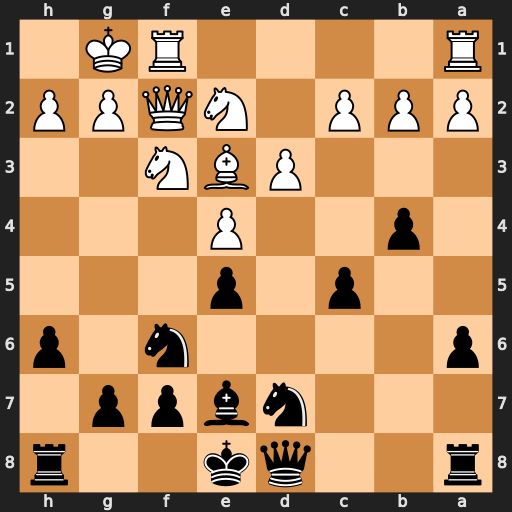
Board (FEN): r2qk2r/3nbpp1/p4n1p/2p1p3/1p2P3/3PBN2/PPP1NQPP/R4RK1
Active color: b
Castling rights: kq
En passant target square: -
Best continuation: Ng4 Qg3 Nxe3